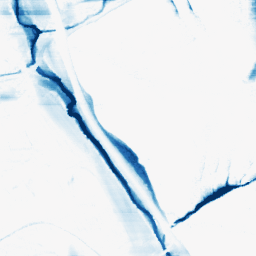
Category: morphological
Decomposition family: morphological_rect
Decomposition parameters: operation: closing
width: 50
height: 5
Upsampling method: sinc_hamming
Upsampling parameters: scale: 4
kernel_size: 16
Upsampling scale: 4